Question: I'm trying to create a 'dynamic' object from a 'JSON' string in C#. But i can't get it done.
Normally i would get a JSON string through a web service call but in this case I simply created a simple class which I turn into a JSON string. Then I try to turn it back into a dynamic object with the exact same structure as if it was an instance of the 'Entity' class. But that's where I'm having trouble.
This is the class that i turn into a JSON string:
'''
public class Entity
{
public String Name = "Wut";
public String[] Scores = {"aaa", "bbb", "ccc"};
}
'''
Then in somewhere in my code i do this:
'''
var ent = new Entity();
// The Serialize returns this:
// "{"Name":"Wut","Scores":["aaa","bbb","ccc"]}"
var json = new JavaScriptSerializer().Serialize(ent);
dynamic dynamicObject1 = new JavaScriptSerializer().DeserializeObject(json);
dynamic dynamicObject2 = Json.Decode(json);
'''
When I debug this code then i see that the first 'dynamicObject1' returns a 'Dictionary'. Not really what I'm after.
The second 'dynamicObject2' looks more like the 'Entity' object. It has a property called 'Name' with a value. It also has a dynamic array called 'Scores', but for some reason that list turns out to be empty...
---
Screenshot of empty 'Scores' property in 'dynamic' object:

---
So I'm not having any luck so far trying to cast a JSON string to a dynamic object. Anyone any idea how I could get this done?
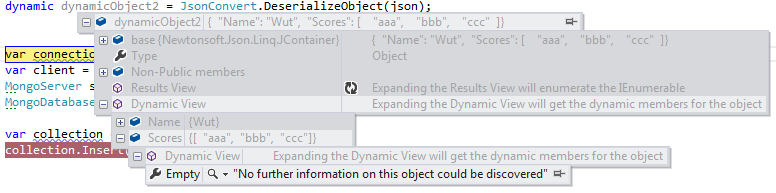
Answer: Using <URL>
'''
dynamic dynamicObject1 = JsonConvert.DeserializeObject(json);
Console.WriteLine(dynamicObject1.Name);
'''